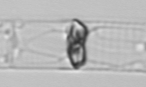
Label: Dactyliosolen_blavyanus